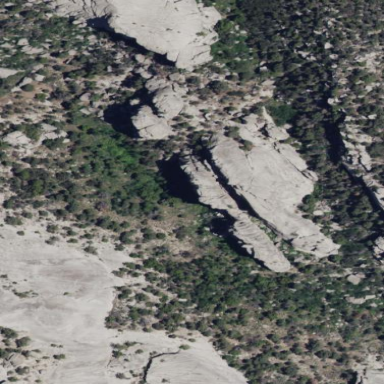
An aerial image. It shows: Landscape of bare rock.